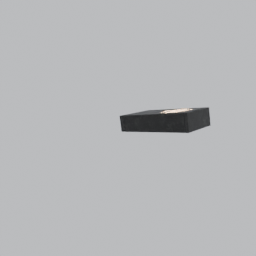
Label: lighting